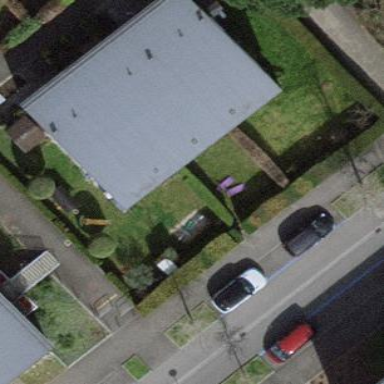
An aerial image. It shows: Garden enclosed by fence.